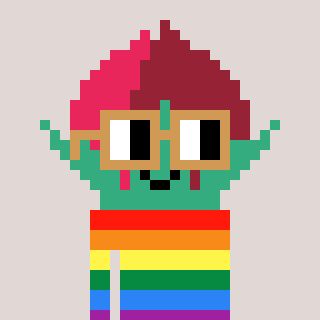
a pixel art character with square brown glasses, a rosebud-shaped head and a bege-colored body on a warm background